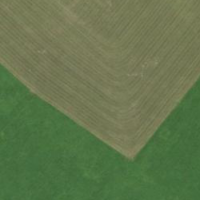
EUNIS habitat code: 24
Species observed at this site:
Pica pica
Corvus corone